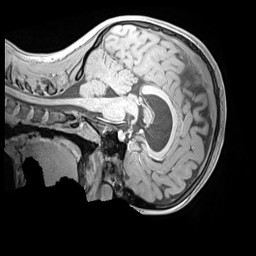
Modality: MP2RAGE
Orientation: sagittal
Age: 11
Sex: female
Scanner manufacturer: siemens
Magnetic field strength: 3 T
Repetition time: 4 s
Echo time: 0.00303 s